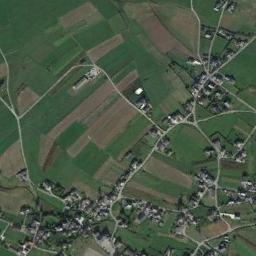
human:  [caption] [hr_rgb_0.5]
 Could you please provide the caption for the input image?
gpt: Some rectangular farmlands of different colors and sizes are on the ground and lots of houses are surrounded by these farmlands .

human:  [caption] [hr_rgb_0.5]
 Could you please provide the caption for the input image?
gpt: Many green and brown rectangular farmlands of different sizes with villages in the fields .

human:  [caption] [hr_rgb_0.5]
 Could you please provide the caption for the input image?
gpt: The rectangular farmland is next to some houses and trees .

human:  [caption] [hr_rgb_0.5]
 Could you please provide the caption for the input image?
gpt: There are many buildings in rectangular farmlands .

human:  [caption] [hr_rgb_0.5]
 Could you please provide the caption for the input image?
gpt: There are many buildings around the rectangular farmlands .